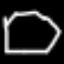
Label: octagon